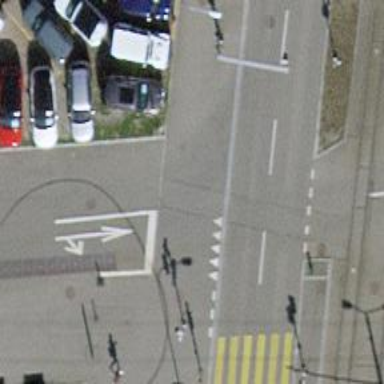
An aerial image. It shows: Asphalt path that serves as sidewalk.